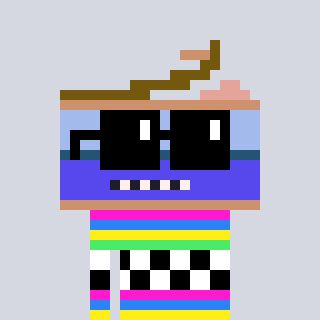
a pixel art character with square black sunglasses, a canned ham-shaped head and a computerblue-colored body on a cool background